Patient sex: M
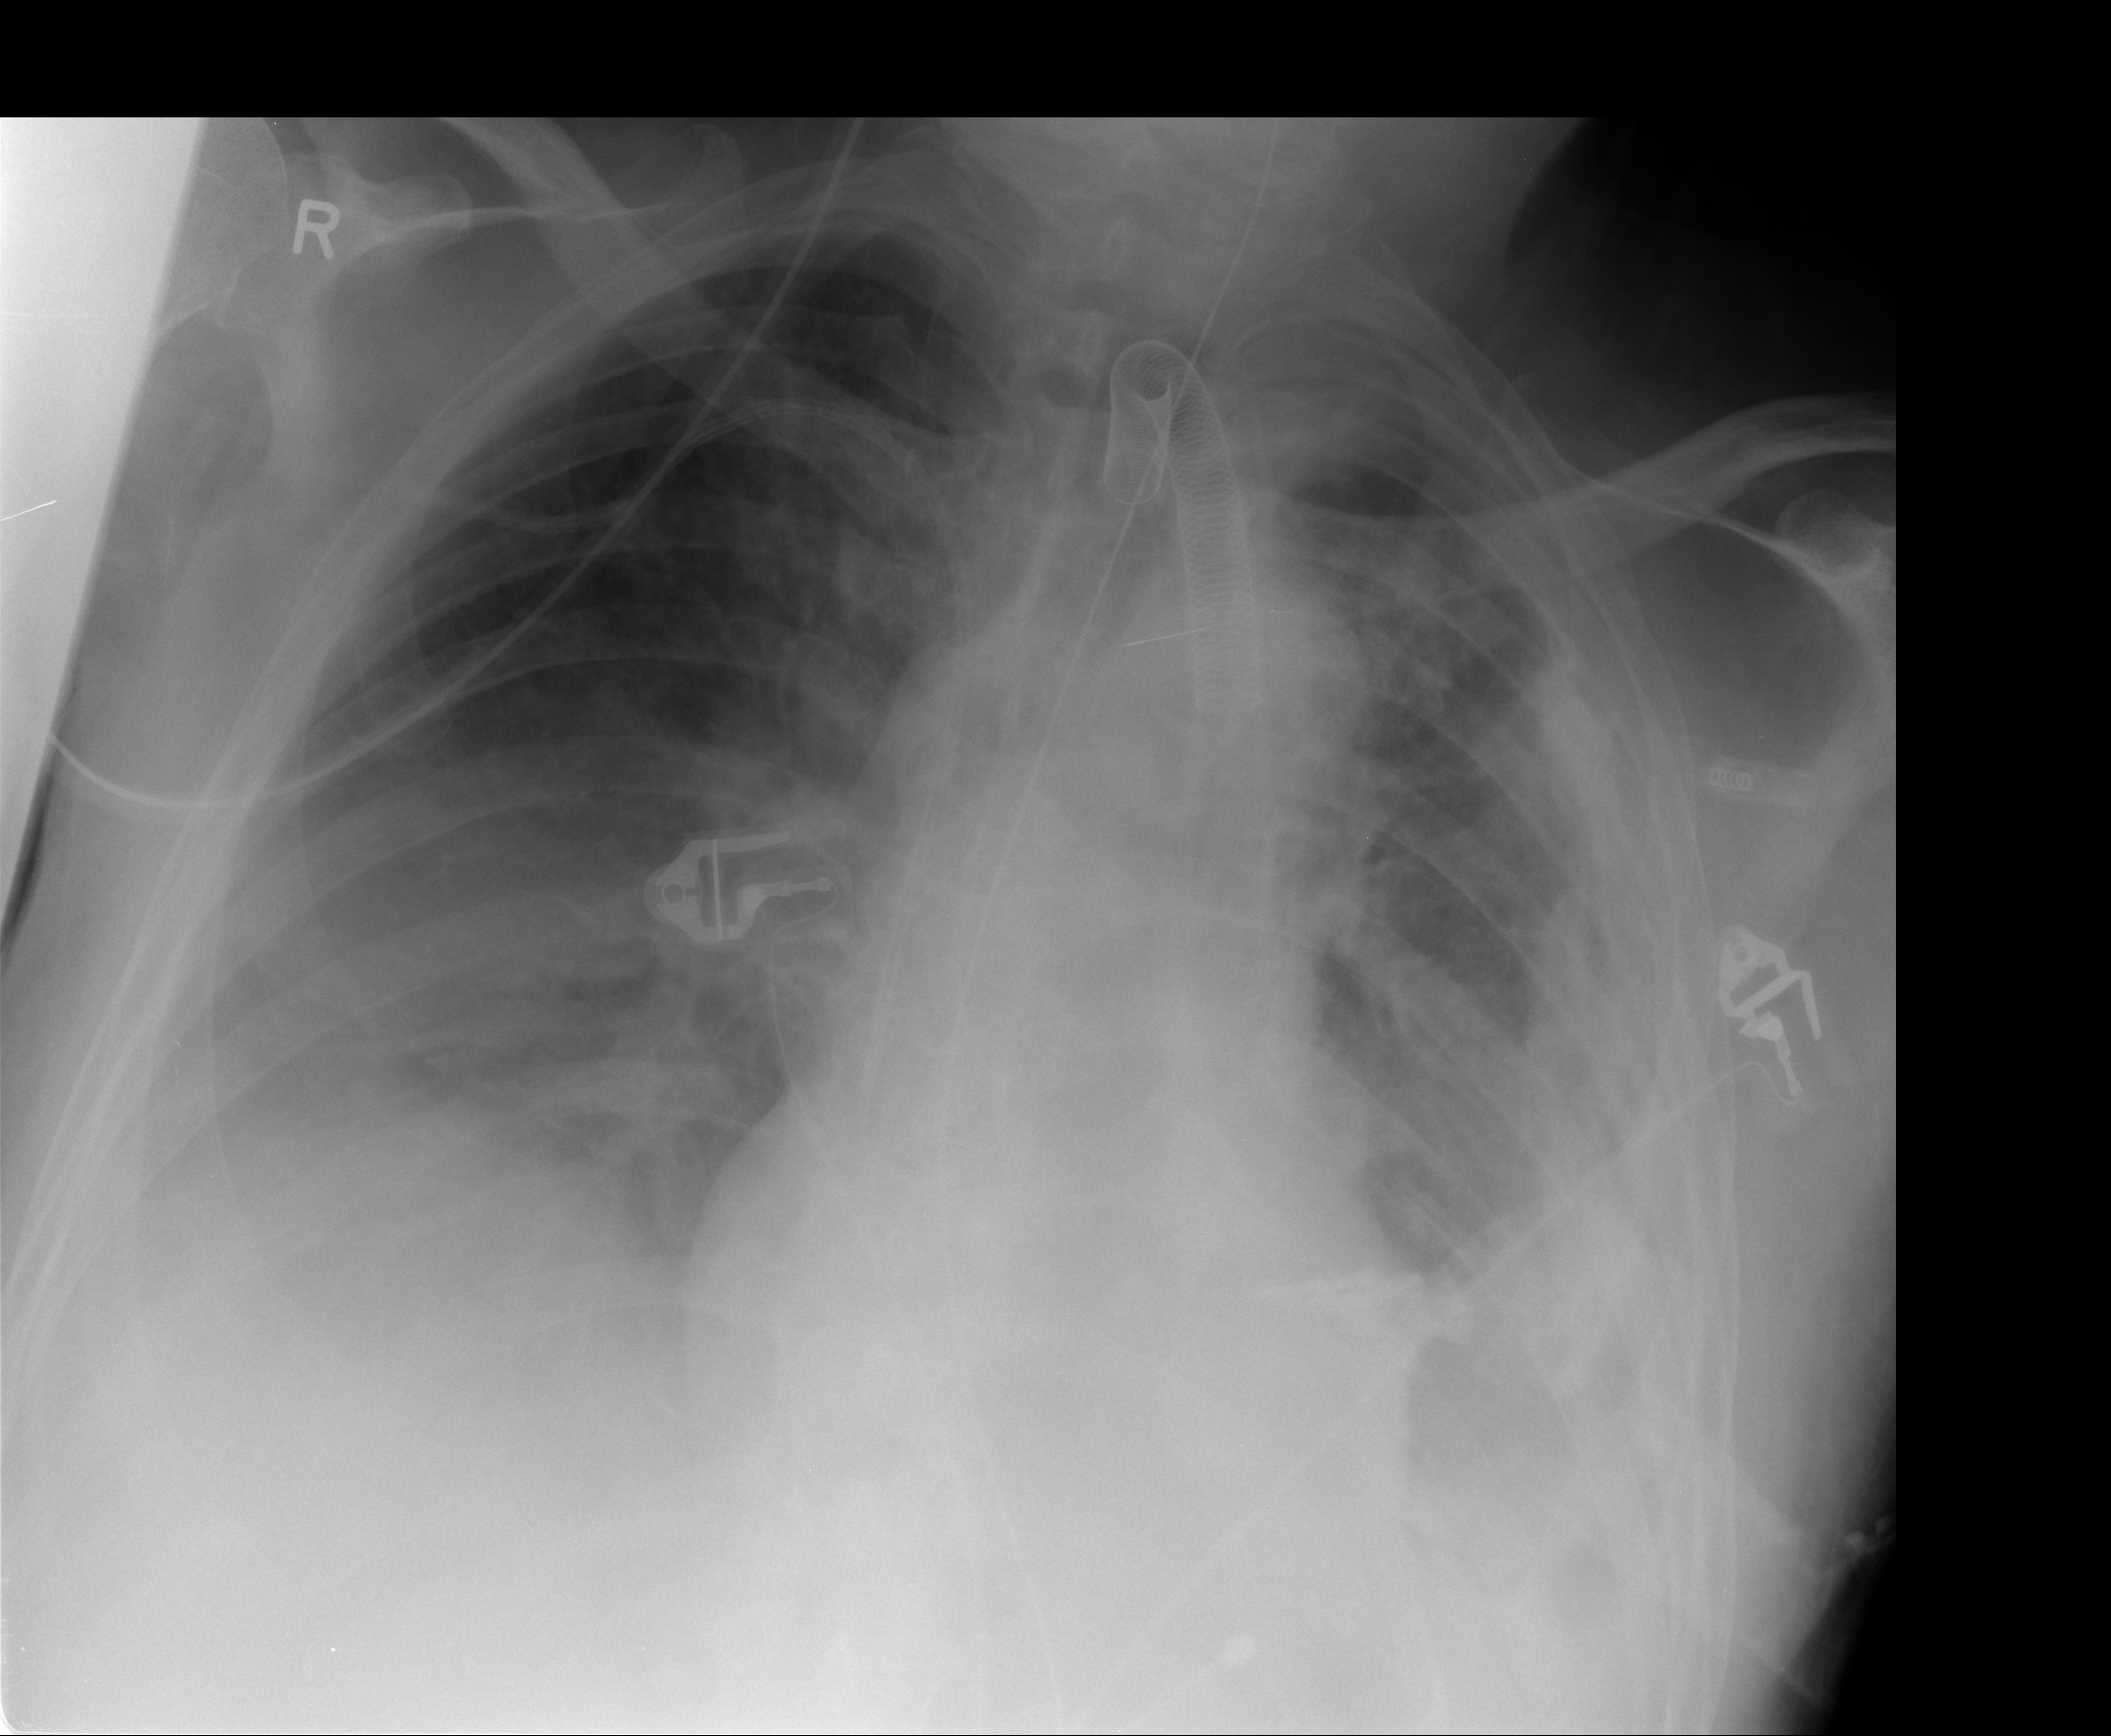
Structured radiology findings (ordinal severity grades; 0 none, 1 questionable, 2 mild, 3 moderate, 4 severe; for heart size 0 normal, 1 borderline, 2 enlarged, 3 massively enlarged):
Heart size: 0
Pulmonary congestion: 2
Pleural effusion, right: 3
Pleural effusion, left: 3
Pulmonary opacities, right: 1
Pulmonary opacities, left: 2
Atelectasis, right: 2
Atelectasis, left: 2